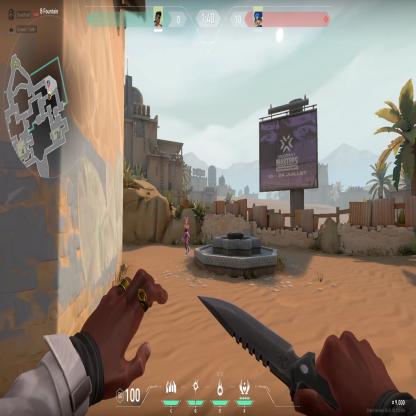
Label: enemy